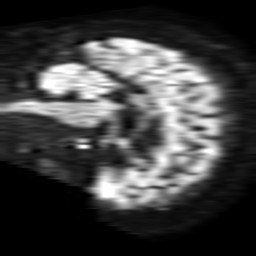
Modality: TRACE
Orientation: sagittal
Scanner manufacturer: philips
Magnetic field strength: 1.5 T
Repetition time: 3.393 s
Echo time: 0.06922 s